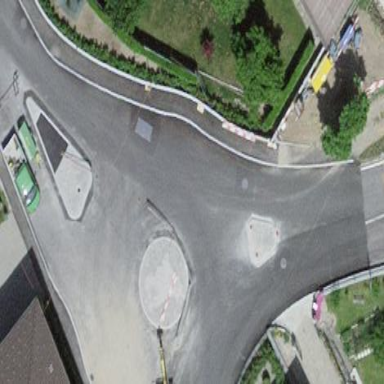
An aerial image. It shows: Tertiary road made of asphalt leading to roundabout junction.